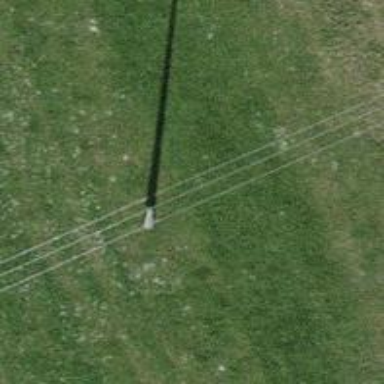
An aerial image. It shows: Power pole.